Aerial crown-view tile of a tropical tree (Barro Colorado Island, Panama), acquired 20240611:
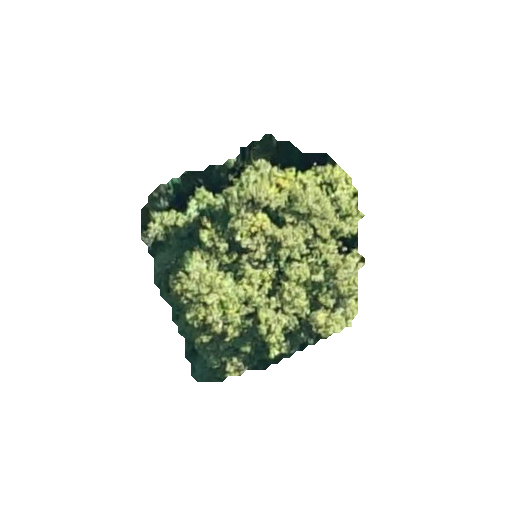
Species: Apeiba membranacea
GBIF accepted scientific name: Apeiba membranacea
Crown area: 61.415 m²